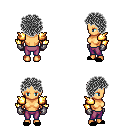
a pixel art fantasy rpg character, female body template, human, tanned skin, gold arm armor, magenta pants, gray curly afro hairstyle, metal gloves, black slippers, four views (front, back, left, right), 2x2 character sprite sheet, small pixel art, hard edges, no anti-aliasing